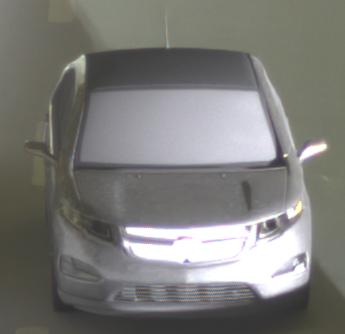
Make: Chevrolet
Model: Volt
Detailed model: Volt
Model produced from: 2011/11
Model produced until: 2014/08
Doors: 5
Color: gray
Road condition: dry road
Daytime: night
Contrast: high contrast